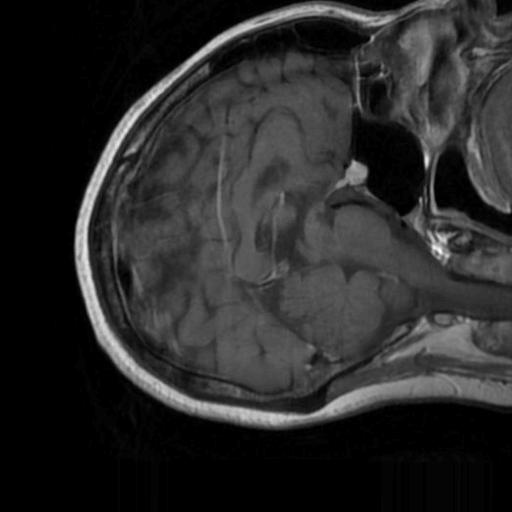
Label: brain_tumor